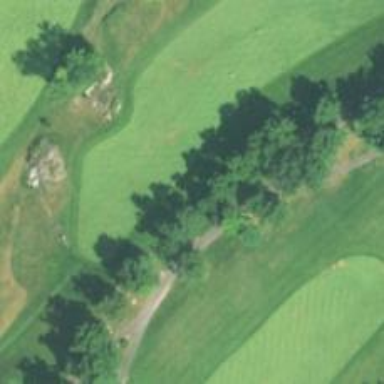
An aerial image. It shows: Path designed for golf carts.